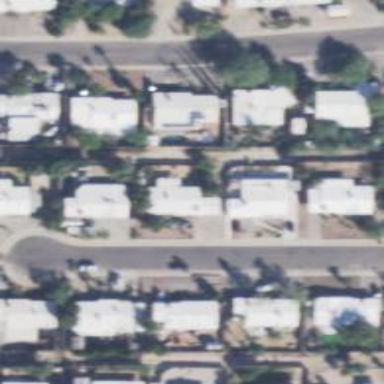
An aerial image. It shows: Alleyway designated as service road.